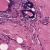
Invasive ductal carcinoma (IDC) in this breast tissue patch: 0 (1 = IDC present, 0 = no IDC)